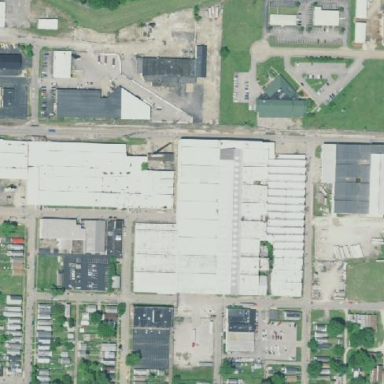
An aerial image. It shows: Industrial area.